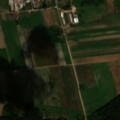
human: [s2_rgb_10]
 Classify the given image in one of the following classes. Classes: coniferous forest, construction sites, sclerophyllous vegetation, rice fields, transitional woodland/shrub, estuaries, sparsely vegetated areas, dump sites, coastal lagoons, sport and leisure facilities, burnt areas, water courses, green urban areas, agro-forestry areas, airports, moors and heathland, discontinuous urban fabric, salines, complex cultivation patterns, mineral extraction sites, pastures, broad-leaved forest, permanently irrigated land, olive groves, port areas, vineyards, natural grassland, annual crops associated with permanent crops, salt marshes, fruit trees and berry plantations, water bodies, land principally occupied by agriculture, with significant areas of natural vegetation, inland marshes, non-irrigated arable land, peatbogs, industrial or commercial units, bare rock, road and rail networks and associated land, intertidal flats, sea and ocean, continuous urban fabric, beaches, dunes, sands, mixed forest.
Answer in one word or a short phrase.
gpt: industrial or commercial units, non-irrigated arable land, complex cultivation patterns, coniferous forest, mixed forest